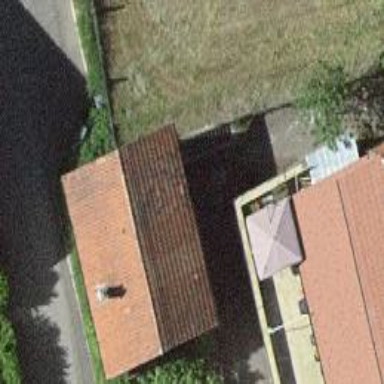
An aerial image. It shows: Garage.